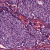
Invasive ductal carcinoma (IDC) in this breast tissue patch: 1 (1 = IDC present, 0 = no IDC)